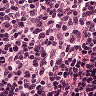
Metastatic tissue present: no